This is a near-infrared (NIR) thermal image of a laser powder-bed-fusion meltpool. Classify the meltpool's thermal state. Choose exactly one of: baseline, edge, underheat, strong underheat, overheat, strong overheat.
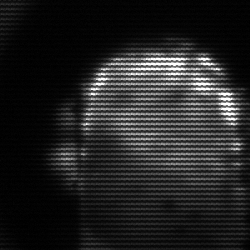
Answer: baseline